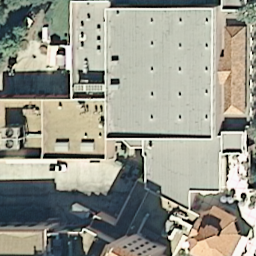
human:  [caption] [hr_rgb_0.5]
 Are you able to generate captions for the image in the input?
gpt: There are some buildings with orange roofs .

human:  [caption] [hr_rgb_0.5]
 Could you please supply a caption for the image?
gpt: Some buildings with orange roofs .

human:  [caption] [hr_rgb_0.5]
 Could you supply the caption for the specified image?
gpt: Buildings with orange roofs .

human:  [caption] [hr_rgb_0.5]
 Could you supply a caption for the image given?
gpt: Some buildings with orange roofs are crowded .

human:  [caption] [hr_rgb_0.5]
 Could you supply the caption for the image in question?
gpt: There are some buildings with orange roofs .